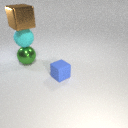
large brown metal cube above large cyan rubber sphere